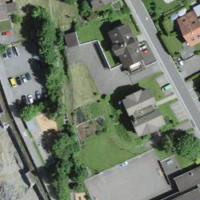
EUNIS habitat code: 54
Species observed at this site:
Vicia sepium
Rhamnus cathartica